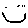
Label: smiley face